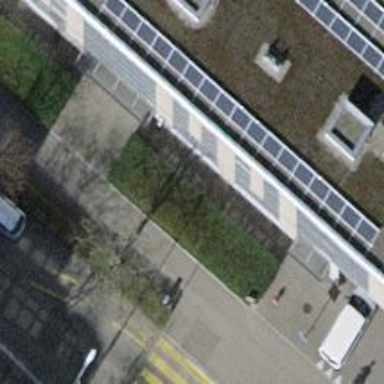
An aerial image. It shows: Bicycle parking facility.